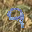
Label: 9